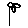
Label: flower